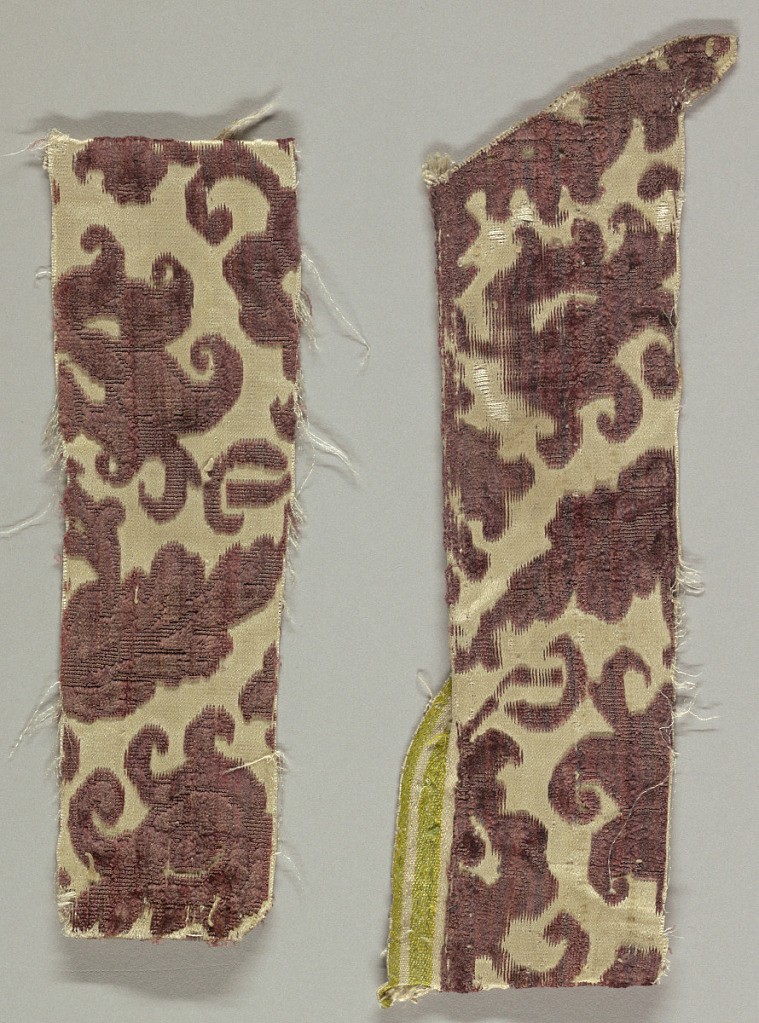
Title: Fragment
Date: late 16th–early 17th century
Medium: silk Technique: cut and uncut supplementary warp pile (velvet) on satin ground
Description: Fragment of deep purple cut and uncut velvet on white satin ground. Design of branches with blossoms and leaves alternately turning left and right.